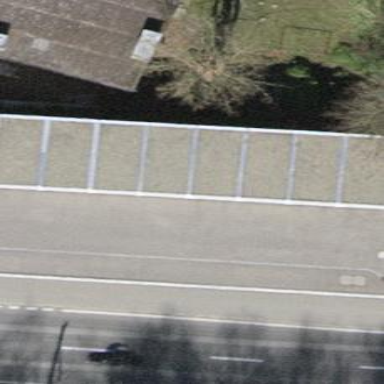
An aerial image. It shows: Group of garages.